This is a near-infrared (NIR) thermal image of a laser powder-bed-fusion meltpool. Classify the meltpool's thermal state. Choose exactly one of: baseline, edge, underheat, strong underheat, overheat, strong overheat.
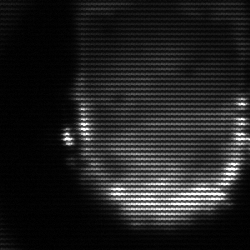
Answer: baseline